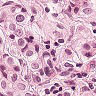
Metastatic tissue present: yes